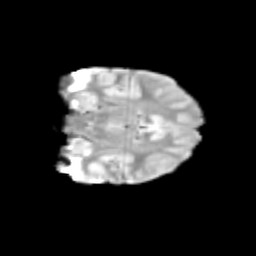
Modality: T2w
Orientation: coronal
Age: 11
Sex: female
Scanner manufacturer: siemens
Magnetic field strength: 3 T
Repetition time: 3.8 s
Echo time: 0.07 s